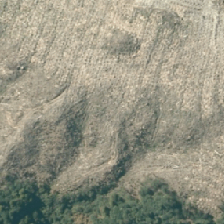
Land cover: harvested_forest